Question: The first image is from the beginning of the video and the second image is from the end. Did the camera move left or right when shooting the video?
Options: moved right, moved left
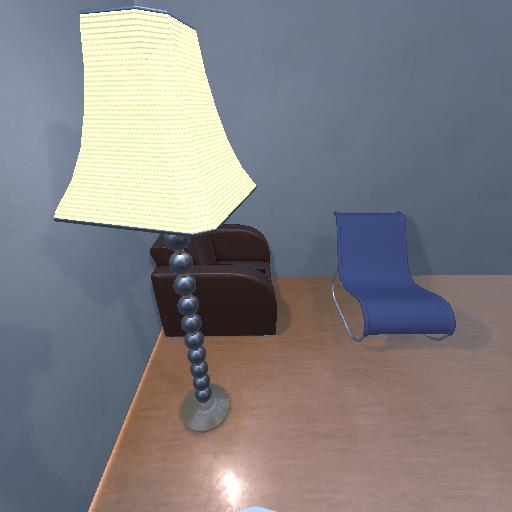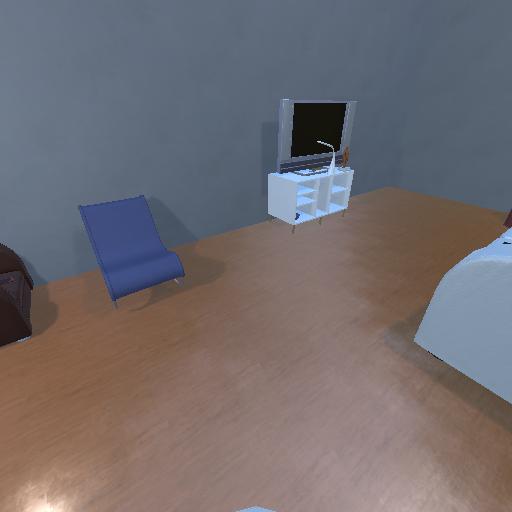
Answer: moved right